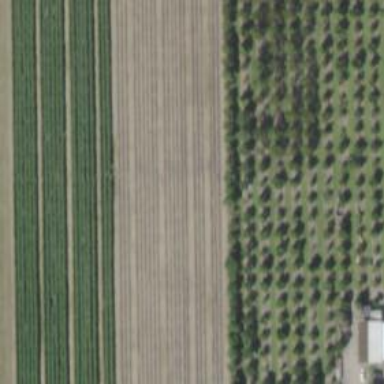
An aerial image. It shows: Orchard filled with evergreen broadleaved papaya trees.